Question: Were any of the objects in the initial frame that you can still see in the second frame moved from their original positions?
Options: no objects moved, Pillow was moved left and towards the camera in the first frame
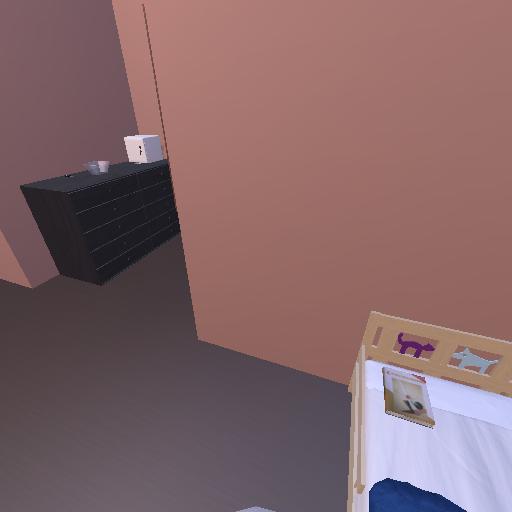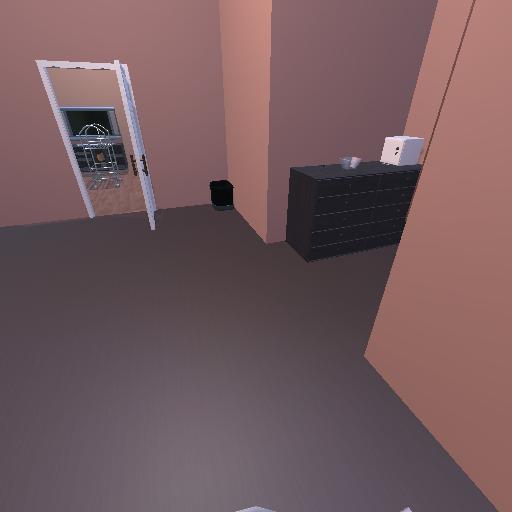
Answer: no objects moved